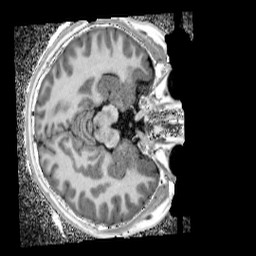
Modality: UNIT1_denoised
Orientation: axial
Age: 13
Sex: female
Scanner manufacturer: siemens
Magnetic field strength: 3 T
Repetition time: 4 s
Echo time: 0.00299 s